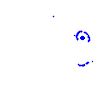
Particle: pion